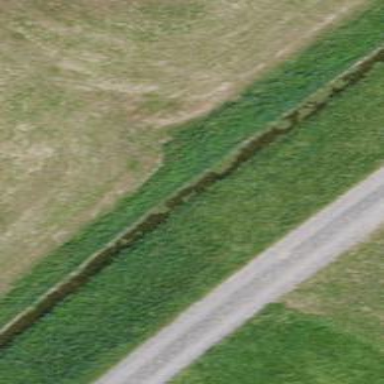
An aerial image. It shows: Drain that serves as waterway.